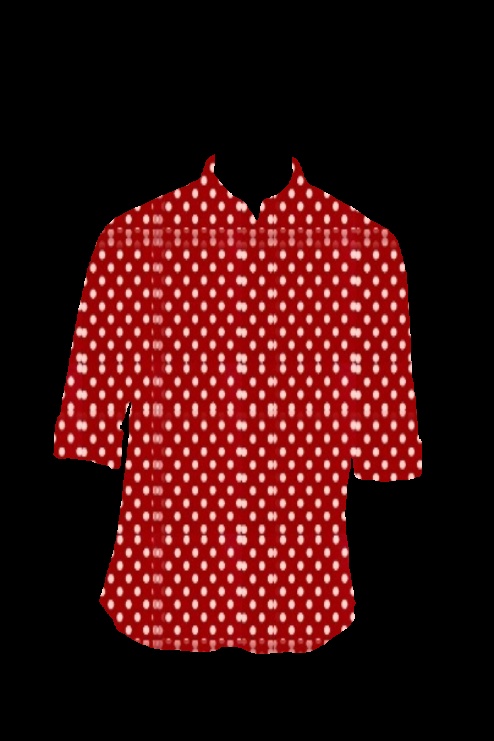
red white polka dot tee